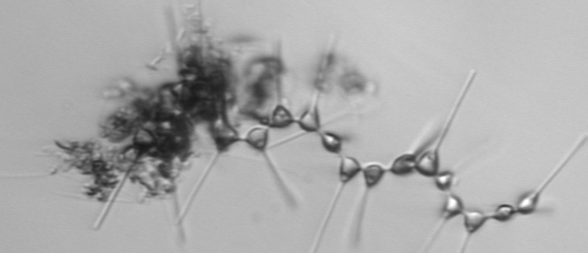
Label: Asterionellopsis_glacialis